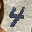
Label: 4